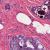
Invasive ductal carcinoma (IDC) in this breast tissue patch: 1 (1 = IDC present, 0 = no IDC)